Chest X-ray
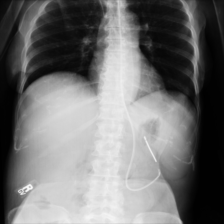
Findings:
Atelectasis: negative
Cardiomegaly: negative
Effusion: negative
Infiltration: negative
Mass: negative
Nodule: negative
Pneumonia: negative
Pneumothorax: negative
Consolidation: negative
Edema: negative
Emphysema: negative
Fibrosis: negative
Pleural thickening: negative
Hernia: negative